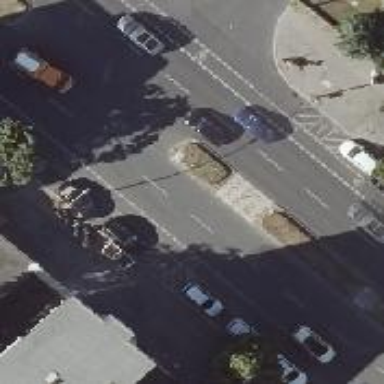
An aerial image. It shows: Traffic island located on footway.